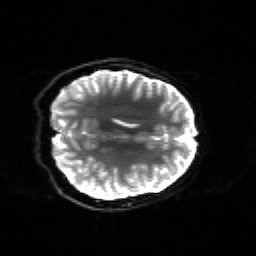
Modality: sbref
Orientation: axial
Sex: female
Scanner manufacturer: siemens
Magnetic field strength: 3 T
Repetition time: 5 s
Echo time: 0.071 s